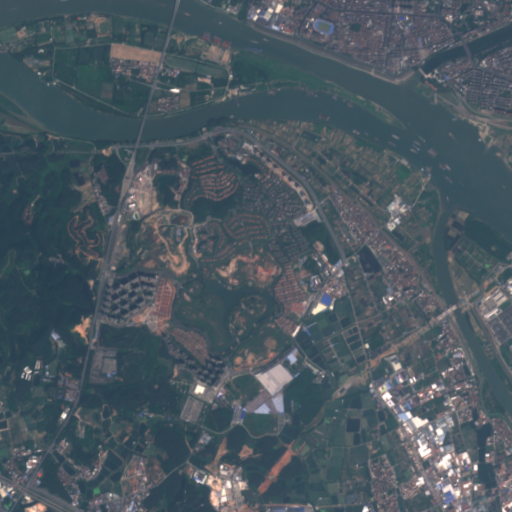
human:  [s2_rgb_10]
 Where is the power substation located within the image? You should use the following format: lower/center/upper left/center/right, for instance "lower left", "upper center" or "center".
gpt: The power substation is located in the lower center of the image.
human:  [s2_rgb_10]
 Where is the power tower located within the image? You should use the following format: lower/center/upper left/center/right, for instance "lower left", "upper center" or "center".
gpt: The power tower is located in the lower left of the image.
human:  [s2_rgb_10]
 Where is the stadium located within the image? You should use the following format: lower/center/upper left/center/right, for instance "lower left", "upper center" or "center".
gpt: The stadium is located in the upper center of the image.
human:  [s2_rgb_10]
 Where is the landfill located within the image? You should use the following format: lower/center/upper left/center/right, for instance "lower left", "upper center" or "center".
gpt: There is no landfill in the image.